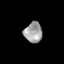
Tissue: skin
Cell type: Epithelial cells
Senescence score: 0.2782
Nuclear area (px): 362
Mean DAPI intensity: 159.155